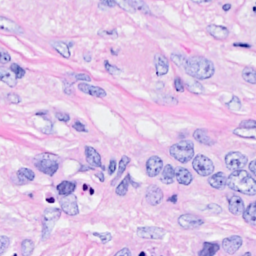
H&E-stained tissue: Breast